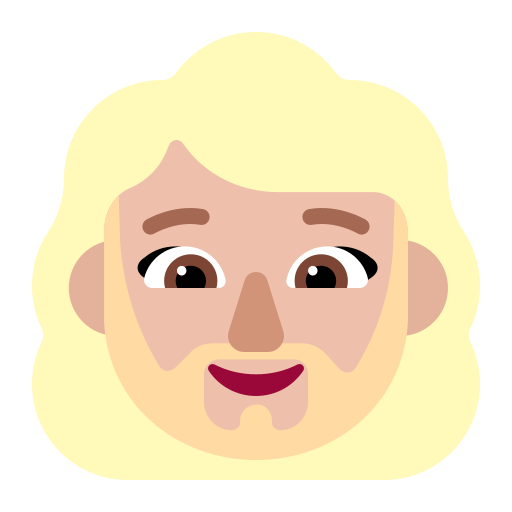
woman beard flat  light